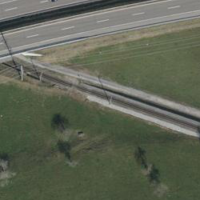
EUNIS habitat code: 57
Species observed at this site:
Milvus milvus
Buteo buteo
Corvus corone